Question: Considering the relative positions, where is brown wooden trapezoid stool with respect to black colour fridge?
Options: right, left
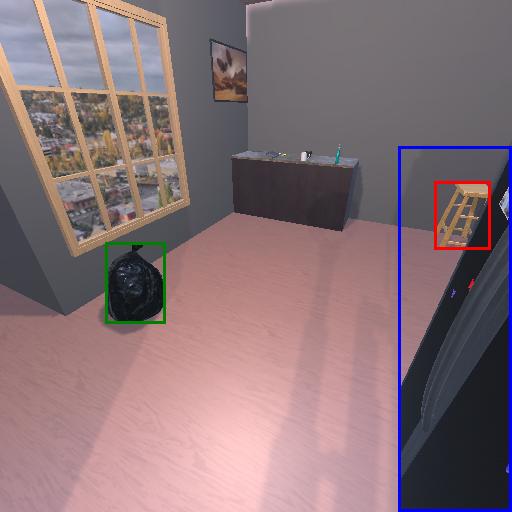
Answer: right